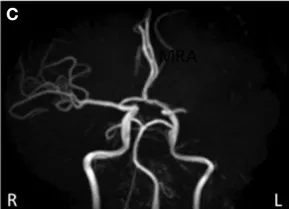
(A-C) Brain magnetic resonance imaging (MRI) at onset. (C) Brain magnetic resonance angiography (MRA) showed occlusion of the left middle cerebral artery (MCA).
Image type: radiology (mri)